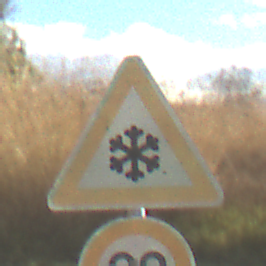
Verkehrszeichen: SchneeOderEisglaette
Zusatzzeichen unten: Geschwindigkeit20
Umgebung: Outdoor, Nature
Tageszeit: MorningAfternoon
Wetter: PartlyCloudy
Licht: Natural
Jahreszeit: NotSpecified
Kontrast: HighContrast